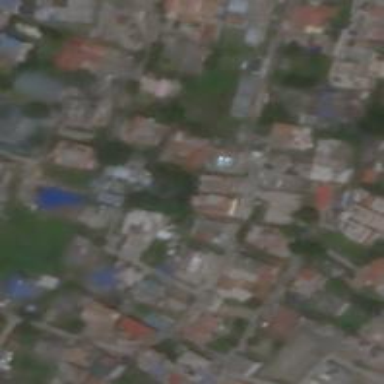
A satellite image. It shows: Residential area.